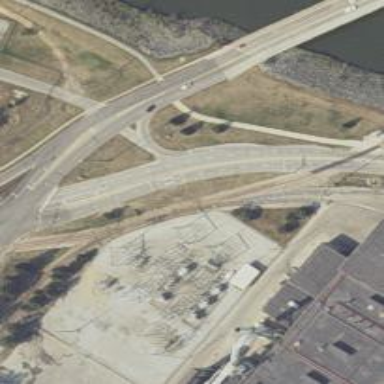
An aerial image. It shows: Secondary link road.